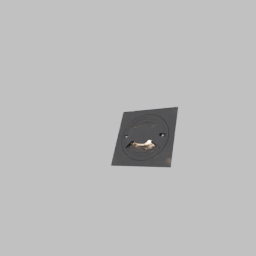
Label: lighting